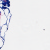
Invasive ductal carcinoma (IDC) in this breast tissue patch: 0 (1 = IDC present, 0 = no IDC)